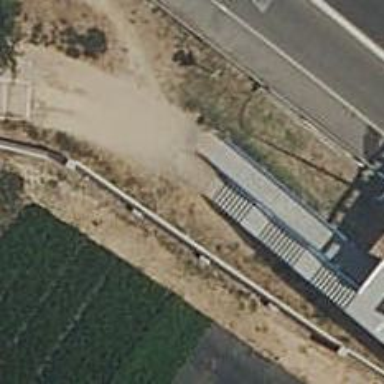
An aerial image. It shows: Bridge with steps leading to it.